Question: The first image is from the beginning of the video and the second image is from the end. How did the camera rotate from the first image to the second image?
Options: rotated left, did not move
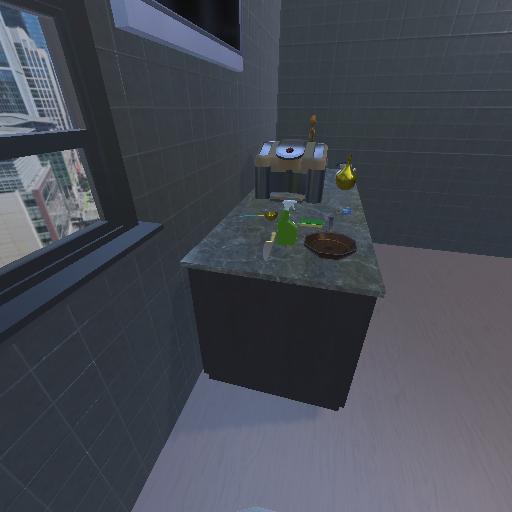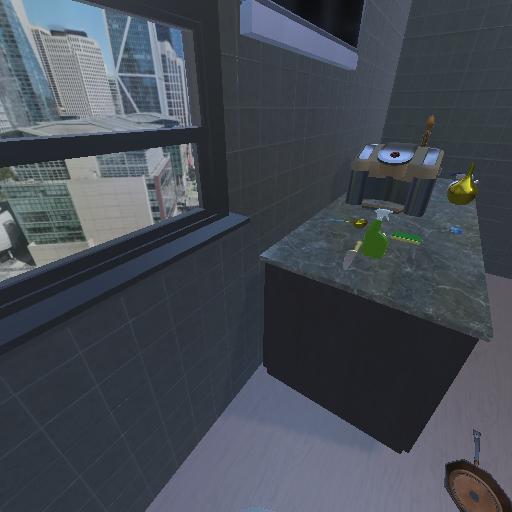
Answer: rotated left